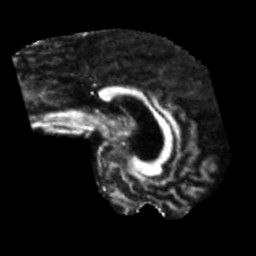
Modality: FA
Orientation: sagittal
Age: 47
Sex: male
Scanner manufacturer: siemens
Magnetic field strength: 3 T
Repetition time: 5.25 s
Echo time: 0.08 s